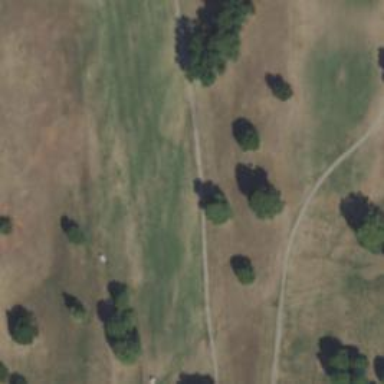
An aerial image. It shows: Golf hole.